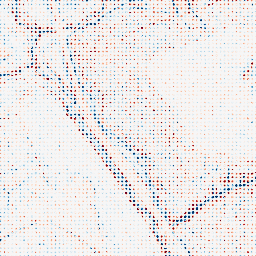
Category: edge_preserving
Decomposition family: anisotropic_diffusion
Decomposition parameters: iterations: 5
kappa: 10
gamma: 0.15
Upsampling method: sinc_blackman
Upsampling parameters: scale: 8
kernel_size: 4
Upsampling scale: 8